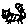
Label: cat